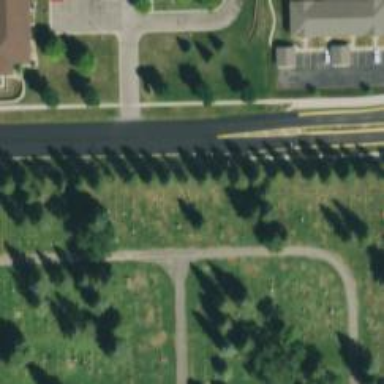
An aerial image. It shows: Asphalt driveway used as service road.